Question: '''
model_1 = Sequential()
model_1.add(Conv2D(3,kernel_size=(3,3), strides=(1),activation='relu',input_shape=(48,48,3),padding='same'))
model_1.add(Conv2D(3,kernel_size=(7,1), strides=(1), activation='relu',padding='same'))
model_1.add(Conv2D(3,kernel_size=(1,7), strides=(1), activation='relu',padding='same'))
model_1.add(BatchNormalization())
model_1.add(MaxPool2D(pool_size=(2, 2), strides=(2)))
model_1.add(Dropout(rate=0.2))
model_2 = Sequential()
model_2.add(Conv2D(64,kernel_size=(3,1), strides=(1), activation='relu',padding='same'))
model_2.add(Conv2D(64,kernel_size=(1,3), strides=(1), activation='relu',padding='same'))
model_2.add(Conv2D(64,kernel_size=(1,7), strides=(1), activation='relu',padding='same'))
model_2.add(Conv2D(64,kernel_size=(7,1), strides=(1), activation='relu',padding='same'))
model_2.add(BatchNormalization())
model_3 = Sequential()
model_3.add(BatchNormalization())
model_3.add(MaxPool2D(pool_size=(2, 2), strides=(2)))
model_3.add(Dropout(rate=0.2))
model_3.add(Conv2D(128,kernel_size=(3,3), strides=(1), activation='relu'))
model_3.add(Conv2D(128,kernel_size=(3,3), strides=(1), activation='relu'))
model_3.add(MaxPool2D(pool_size=(2, 2), strides=(2)))
model_3.add(Dropout(rate=0.3))
model_3.add(Dense(NUM_CLASS))
model_3.add(Dropout(rate=0.4))
model_3.add(Dense(NUM_CLASS, activation='softmax'))
#Concatenate
merged = Concatenate([model_1,model_2])
result = Concatenate([merged,model_3])
result.compile(optimizer="adam",metrics=["accuracy"])
result.summary()
'''
I am trying to concatenate the feature maps outputted by the inception module.

It shows this error message.
'''
AttributeError: 'Concatenate' object has no attribute 'compile'
'''
Paper from <URL>
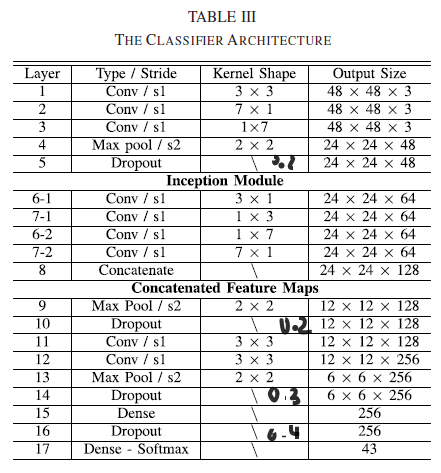
Answer: The problem is that, you concatenate 'tf.keras.models.Model' objects together. It's not something defined for models, but only for 'tf.keras.layers.Layer' objects.
When such operations are involved in a model (e.g. concatenation of outputs), it's best to use the 'Functional' API. For example, your code can be rewritten the following way using the 'Funcational' API.
'''
from tensorflow.keras.layers import Conv2D, BatchNormalization, MaxPool2D, Dropout, Dense, Input, Concatenate
input_img = Input(shape=(48,48,3))
out_1_1 = Conv2D(3,kernel_size=(3,3), strides=(1),activation='relu',input_shape=(48,48,3),padding='same')(input_img)
out_1_2 = Conv2D(3,kernel_size=(7,1), strides=(1), activation='relu',padding='same')(out_1_1)
out_1_3 = Conv2D(3,kernel_size=(1,7), strides=(1), activation='relu',padding='same')(out_1_2)
out_1_4 = BatchNormalization()(out_1_3)
out_1_5 = MaxPool2D(pool_size=(2, 2), strides=(2))(out_1_4)
out_1_6 = Dropout(rate=0.2)(out_1_5)
out_2_1 = Conv2D(64,kernel_size=(3,1), strides=(1), activation='relu',padding='same')(out_1_6)
out_2_2 = Conv2D(64,kernel_size=(1,3), strides=(1), activation='relu',padding='same')(out_2_1)
out_2_3 = Conv2D(64,kernel_size=(1,7), strides=(1), activation='relu',padding='same')(out_2_2)
out_2_4 = Conv2D(64,kernel_size=(7,1), strides=(1), activation='relu',padding='same')(out_2_3)
out_2_5 = BatchNormalization()(out_2_4)
merged = Concatenate()([out_1_6,out_2_5])
'''
Then you define your 'model_3' outputs similarly and you can get your final output from 'model_3'. Assume the output of 'model_3' is 'out_3_x'. Then you define your final model as.
'''
result = Concatenate()([merged,out_3_x])
full_model = tf.keras.layers.Model(inputs=input_img, outputs=result)
full_model.compile(optimizer="adam",metrics=["accuracy"])
full_model.summary()
'''